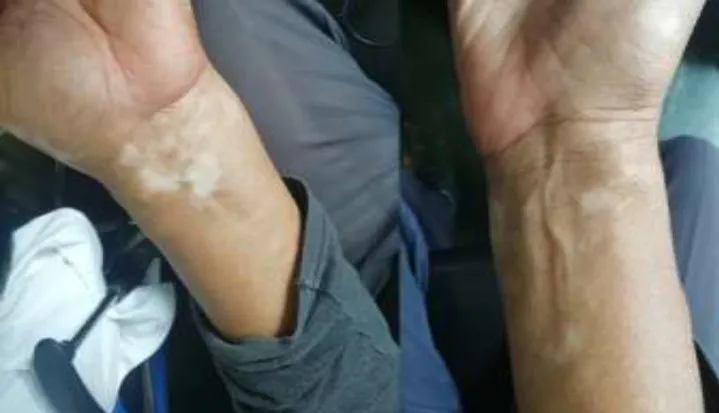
Clinical characteristics of the patient. Hypopigmented macular lesions on both forearms compatible with vitiligo.
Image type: medical_photograph (other_medical_photograph)